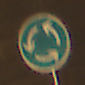
Verkehrszeichen: Kreisverkehr
Umgebung: Outdoor, Urban
Tageszeit: Night
Wetter: Clear
Licht: Artificial
Jahreszeit: NotSpecified
Kontrast: HighContrast